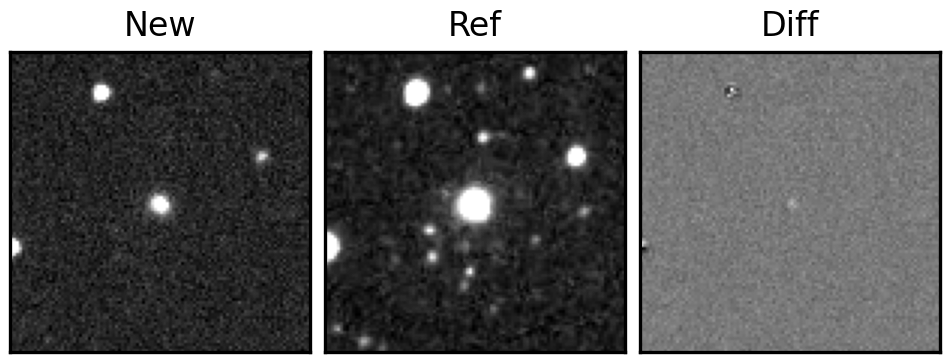
Label: real